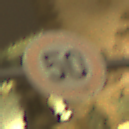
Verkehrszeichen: Geschwindigkeit50
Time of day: Night
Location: Outdoor (Urban)
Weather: Overcast
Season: NotSpecified
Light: Artificial